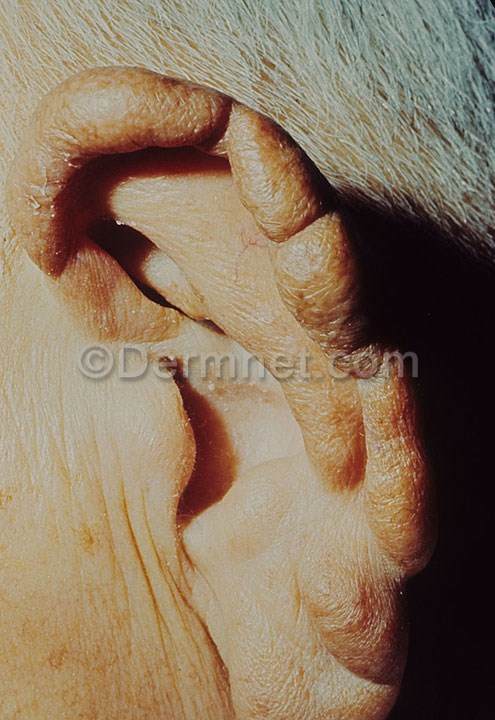
Disease: Cellulitis Impetigo and other Bacterial Infections